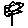
Label: flower